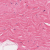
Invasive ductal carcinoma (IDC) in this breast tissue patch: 0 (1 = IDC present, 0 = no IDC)